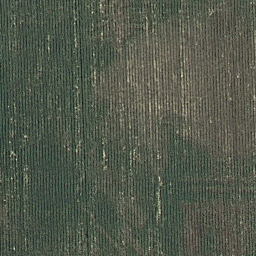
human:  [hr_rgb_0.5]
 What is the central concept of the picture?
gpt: farmland